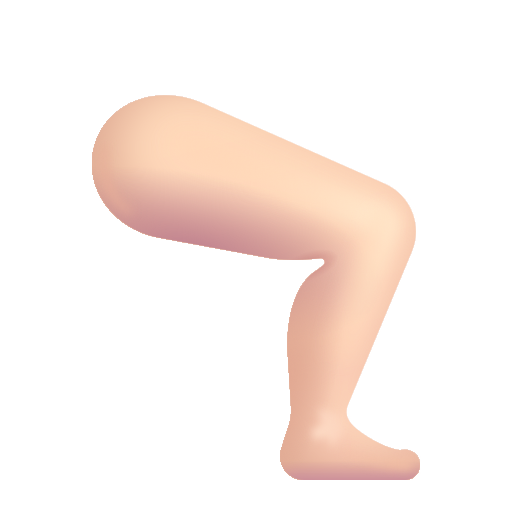
leg color light